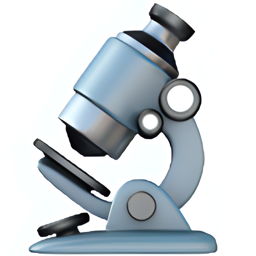
Name: microscope
Emoji: 🔬
Group: Objects
Sub-group: science